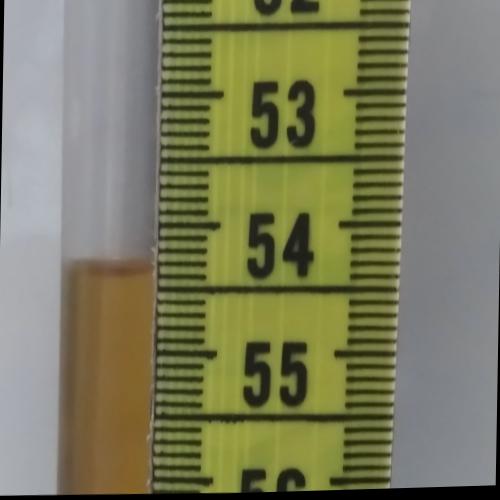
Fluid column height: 54.4 cm